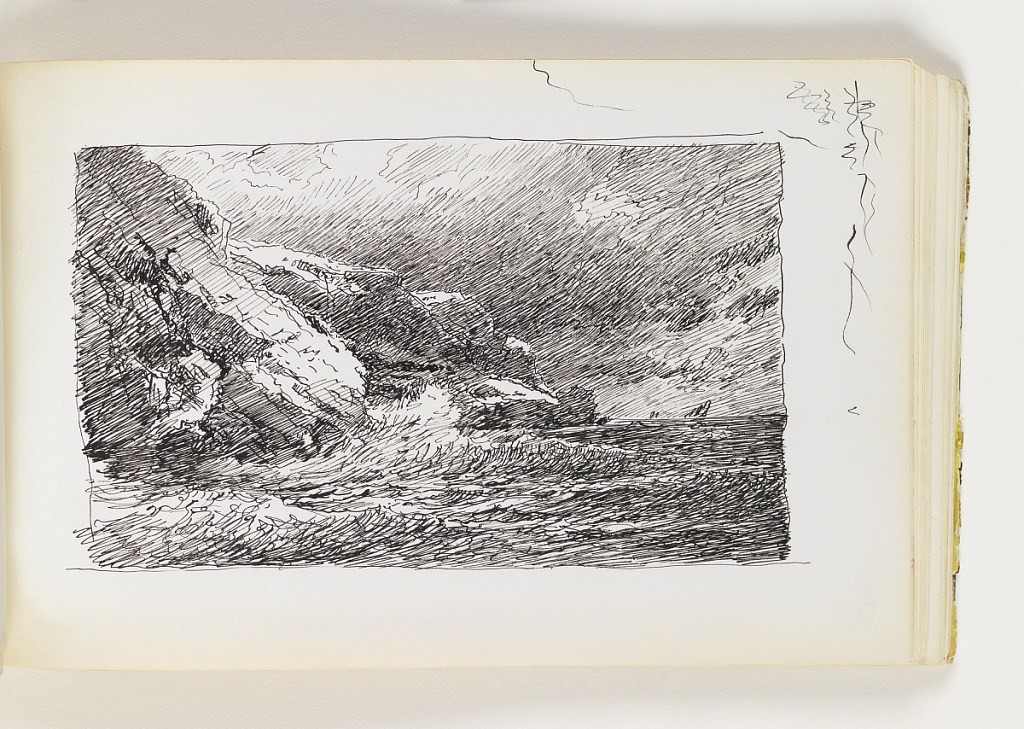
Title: Sketch of Waves on Diagonal Cliffs
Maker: William Trost Richards, American, 1833–1905
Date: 1890–1900
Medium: Pen and black ink on off-white wove paper
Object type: Sketchbook folio
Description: Waves crashing against large, wide cliffs in two sections, at left, under a dark sky. Miscellaneous pen in top right corner margin.